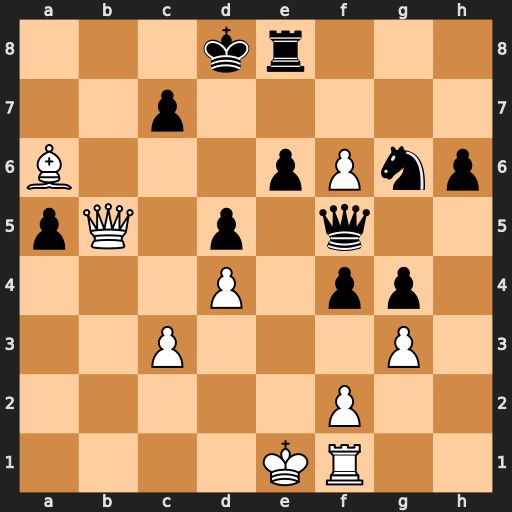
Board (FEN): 3kr3/2p5/B3pPnp/pQ1p1q2/3P1pp1/2P3P1/5P2/4KR2
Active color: w
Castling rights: -
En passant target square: -
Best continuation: Qb8+ Kd7 Bb5+